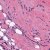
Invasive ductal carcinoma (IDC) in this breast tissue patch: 0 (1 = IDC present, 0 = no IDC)